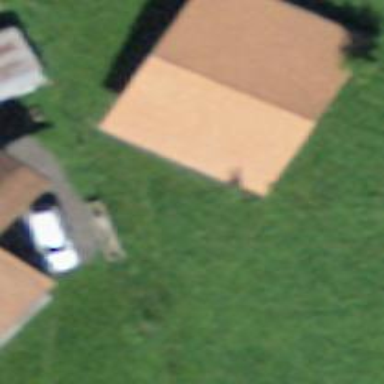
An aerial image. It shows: Barn.